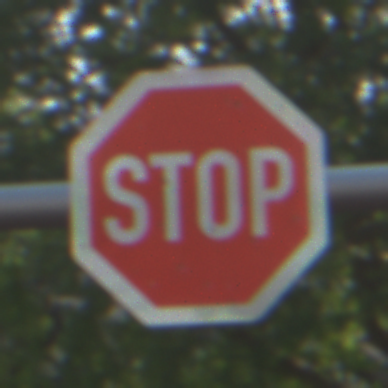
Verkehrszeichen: Stop
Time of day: MorningAfternoon
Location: Outdoor (Urban)
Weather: PartlyCloudy
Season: NotSpecified
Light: Natural